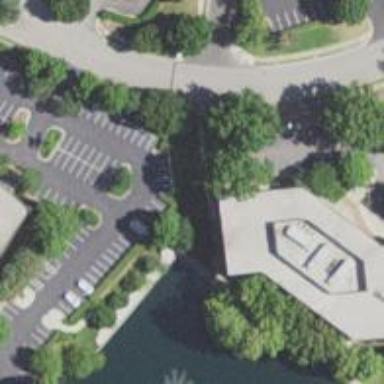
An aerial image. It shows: Commercial building.